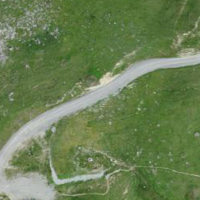
EUNIS habitat code: 26
Species observed at this site:
Carduus defloratus
Saxifraga paniculata
Bartsia alpina